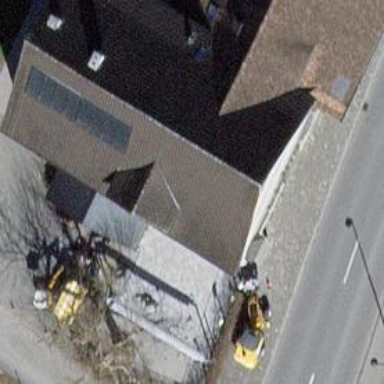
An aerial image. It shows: Restaurant.